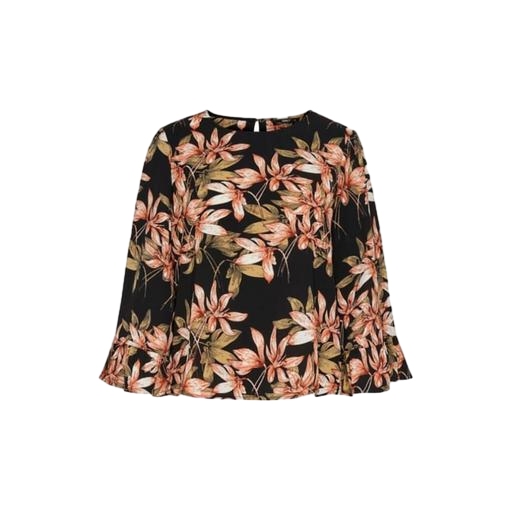
black leaf-print blouse, black floral bell-sleeve top, black petite printed top only macy, white background